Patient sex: M
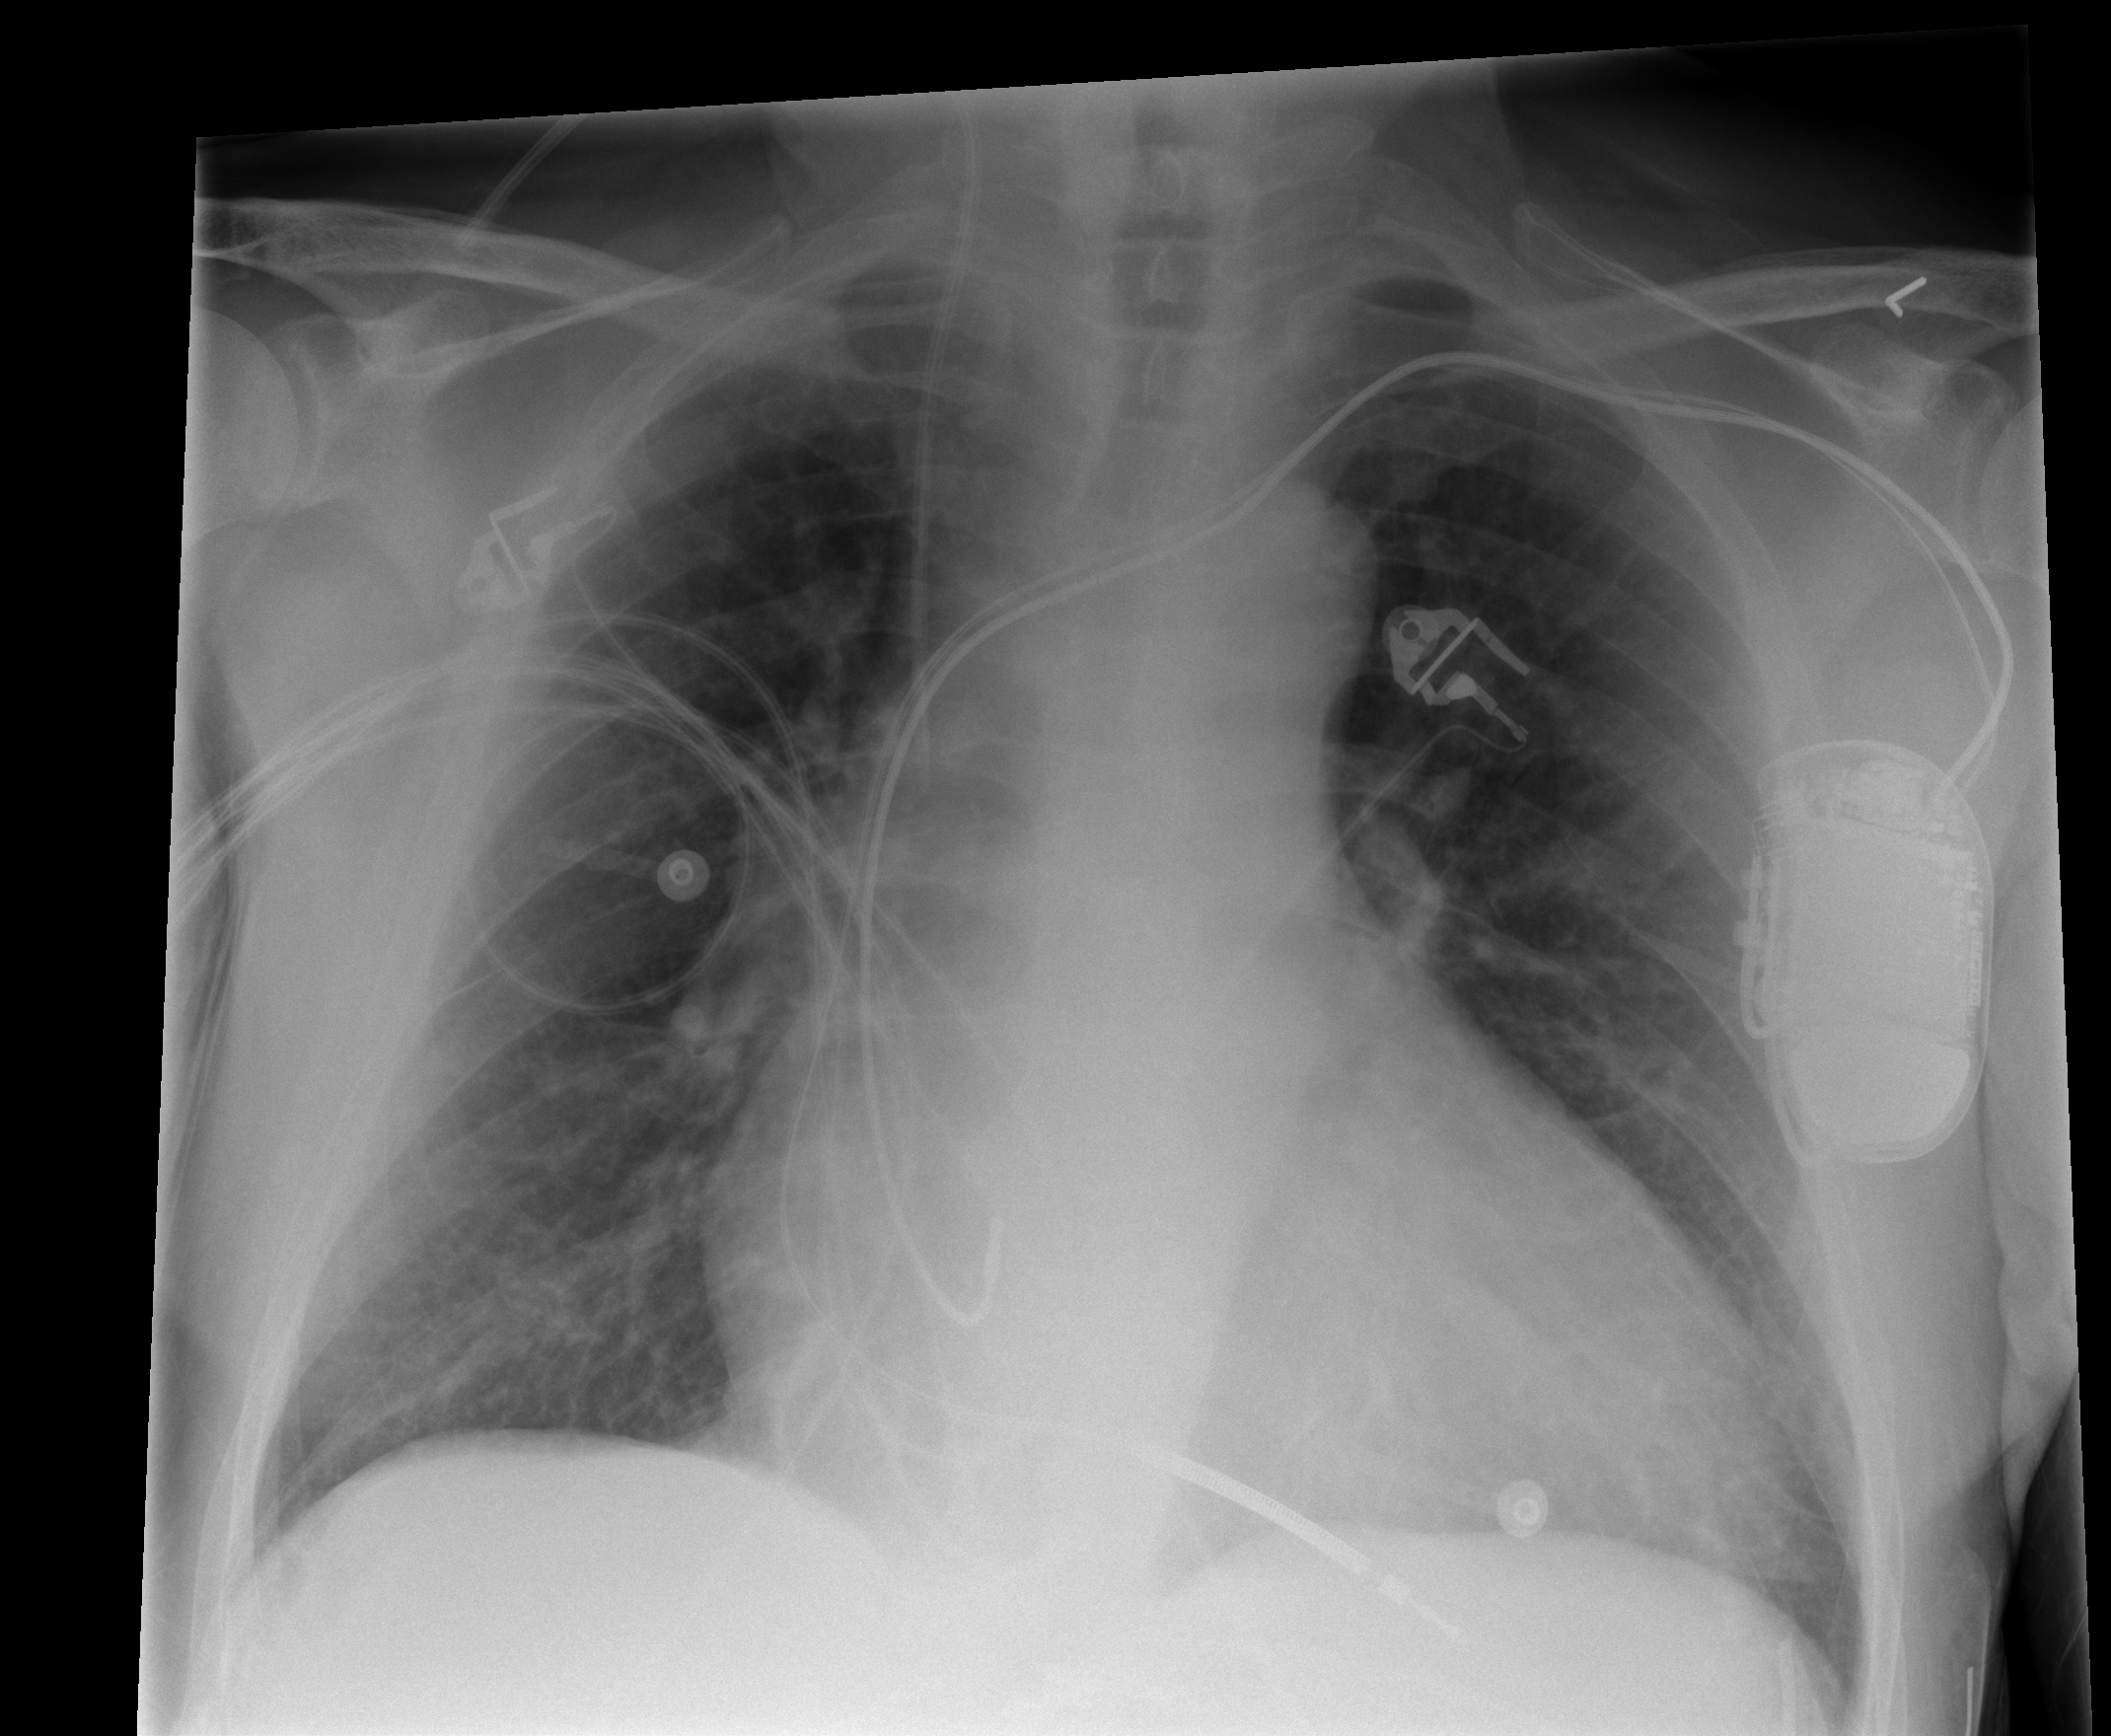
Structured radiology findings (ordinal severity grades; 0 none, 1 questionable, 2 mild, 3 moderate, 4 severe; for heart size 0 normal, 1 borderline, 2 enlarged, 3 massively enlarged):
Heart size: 2
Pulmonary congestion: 1
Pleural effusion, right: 0
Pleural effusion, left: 0
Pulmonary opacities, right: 0
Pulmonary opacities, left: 0
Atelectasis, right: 1
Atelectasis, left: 1